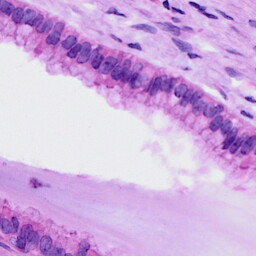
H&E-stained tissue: Cervix